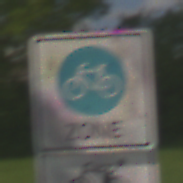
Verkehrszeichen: BeginnFahrradzone
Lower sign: EinspurigeFahrzeugeFrei4
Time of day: Midday
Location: Outdoor (RoadRail)
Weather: PartlyCloudy
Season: NotSpecified
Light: Natural